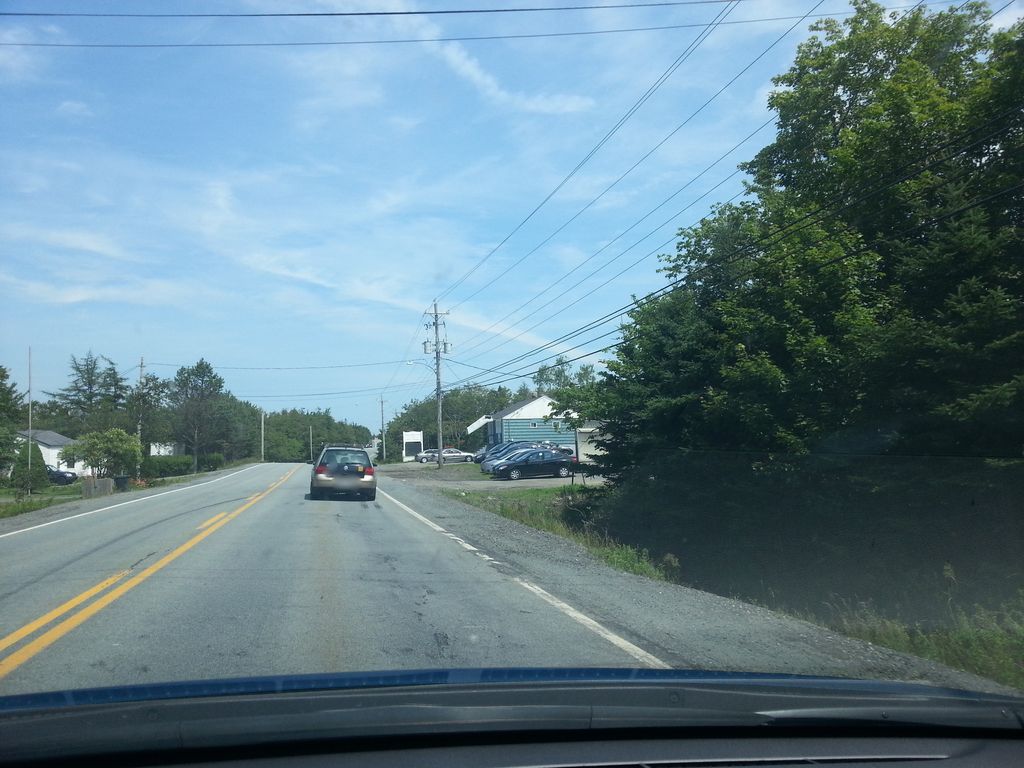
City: halifax